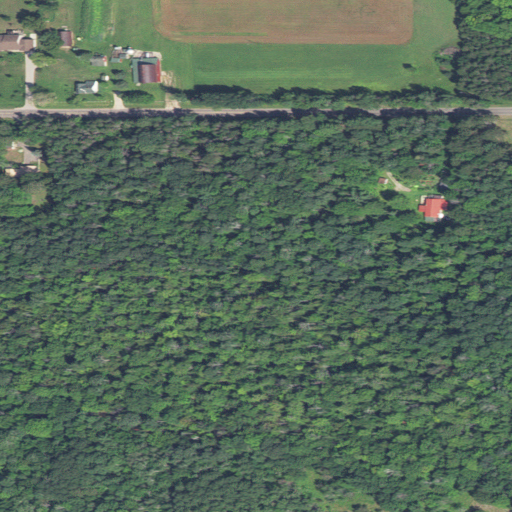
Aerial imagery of mountain in Michigan named Billiau Hill containing woody wetlands, pasture, deciduous forest, open development, low intensity development, evergreen forest, and mixed forest